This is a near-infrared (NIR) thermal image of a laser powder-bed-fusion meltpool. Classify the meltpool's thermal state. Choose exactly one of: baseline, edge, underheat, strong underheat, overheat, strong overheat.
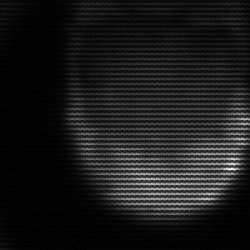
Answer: edge